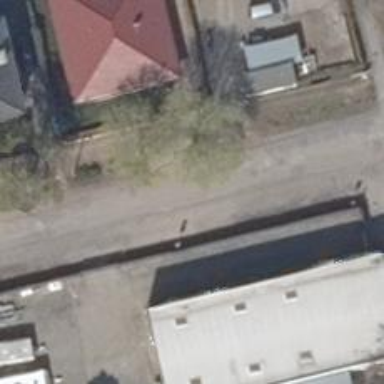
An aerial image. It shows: Smooth asphalt road in residential area.